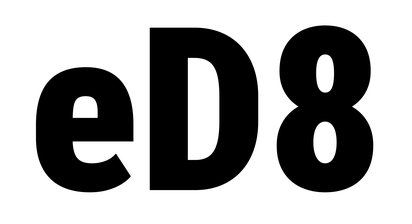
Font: Roboto_Condensed_Black